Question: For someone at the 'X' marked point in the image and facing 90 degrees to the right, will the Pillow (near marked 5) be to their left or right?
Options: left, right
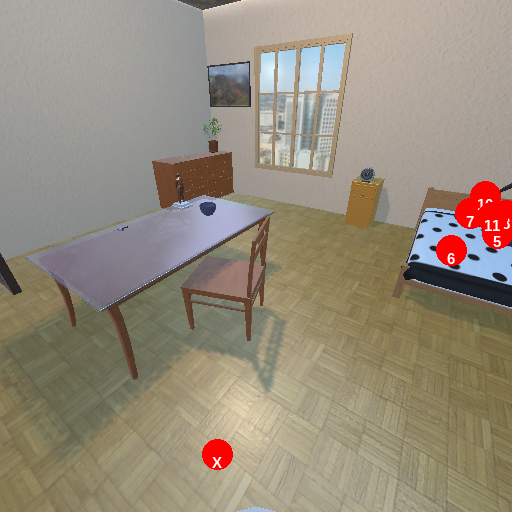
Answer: left